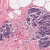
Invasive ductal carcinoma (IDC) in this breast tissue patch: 0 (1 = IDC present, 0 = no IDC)